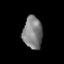
Tissue: lung
Cell type: Epithelial cells
Senescence score: 0.2158
Nuclear area (px): 618
Mean DAPI intensity: 127.1